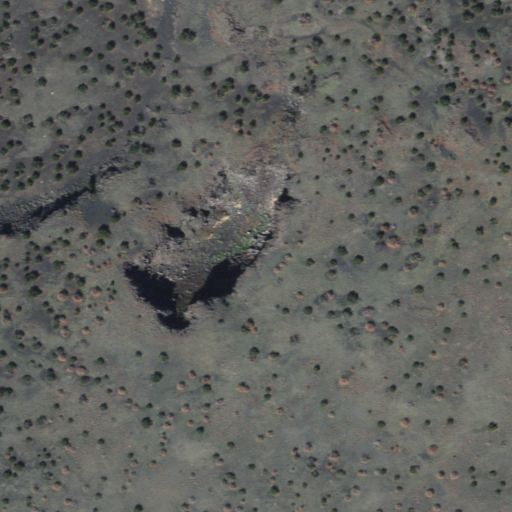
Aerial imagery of depression(s) in Arizona named Arrowhead Sink containing shrub and grassland